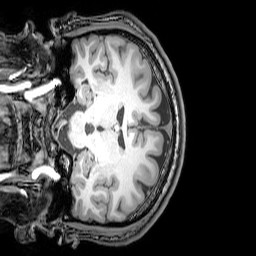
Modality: T1w
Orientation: coronal
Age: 26
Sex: male
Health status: healthy
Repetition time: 0.081 s
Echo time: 0.037 s